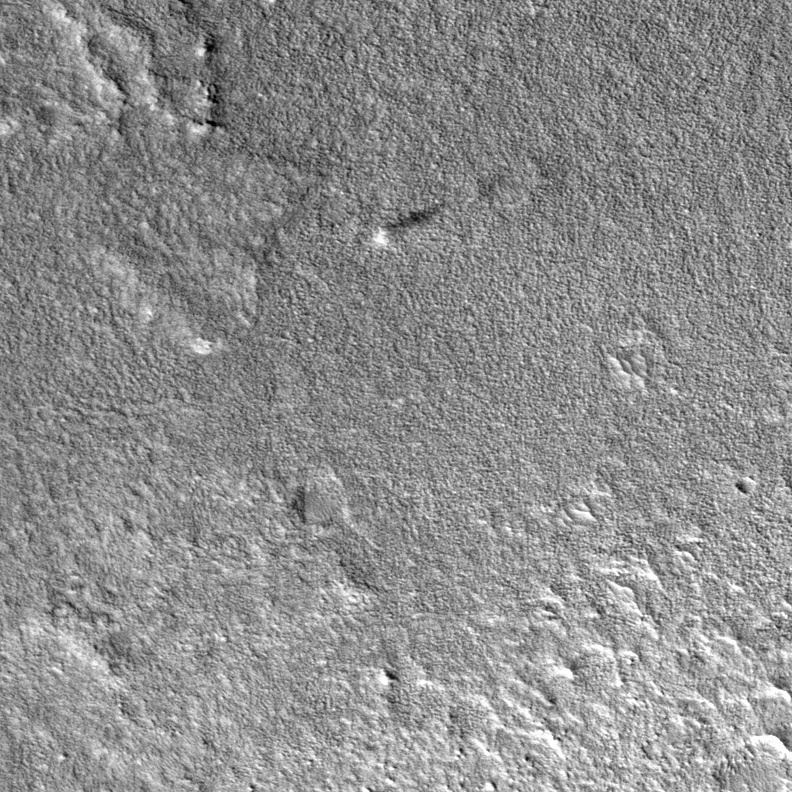
Label: dustdevil